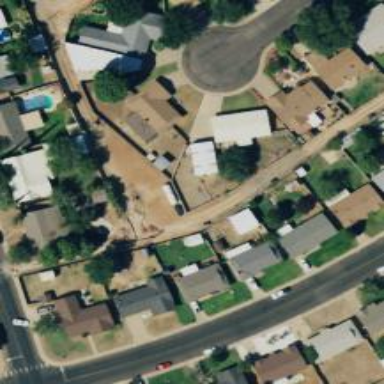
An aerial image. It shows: Alleyway designated as service road.